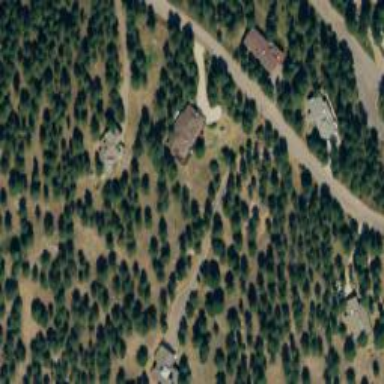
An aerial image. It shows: Driveway leading to service road.